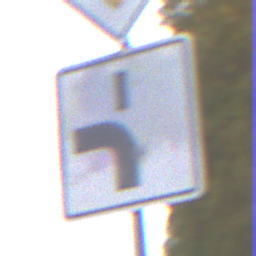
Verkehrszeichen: VerlaufVorfahrtsstrasse5
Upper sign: Vorfahrtsstrasse
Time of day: MorningAfternoon
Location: Outdoor (Suburban)
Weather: PartlyCloudy
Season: NotSpecified
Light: Natural